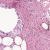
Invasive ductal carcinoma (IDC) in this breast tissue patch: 0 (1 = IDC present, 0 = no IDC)